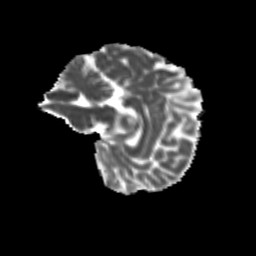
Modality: MD
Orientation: sagittal
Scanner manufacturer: siemens
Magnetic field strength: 3 T
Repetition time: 9.2 s
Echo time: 0.084 s